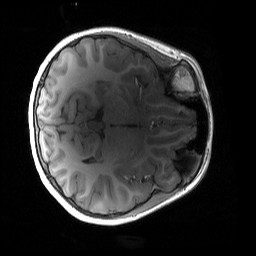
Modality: T1w
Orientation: axial
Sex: female
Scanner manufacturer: siemens
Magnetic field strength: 3 T
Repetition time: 1.9 s
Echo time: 0.00243 s